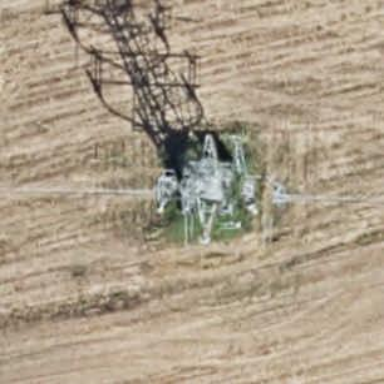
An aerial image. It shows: Power line with three cables.